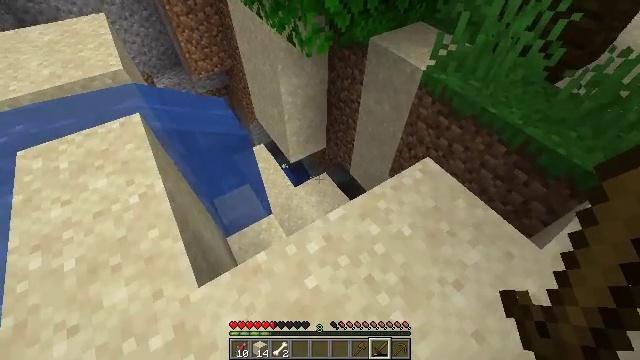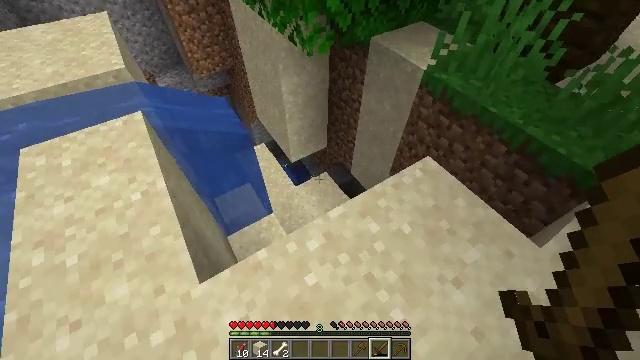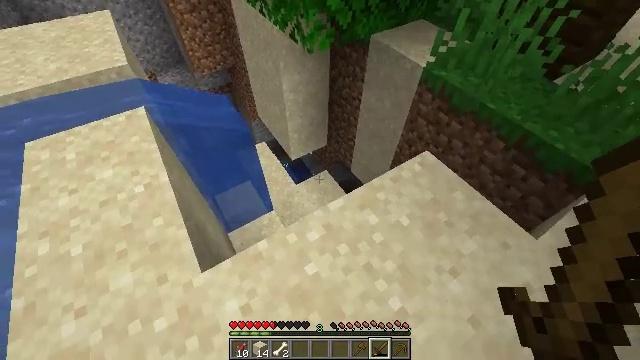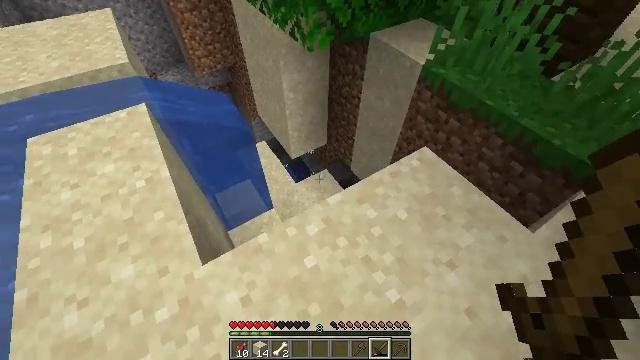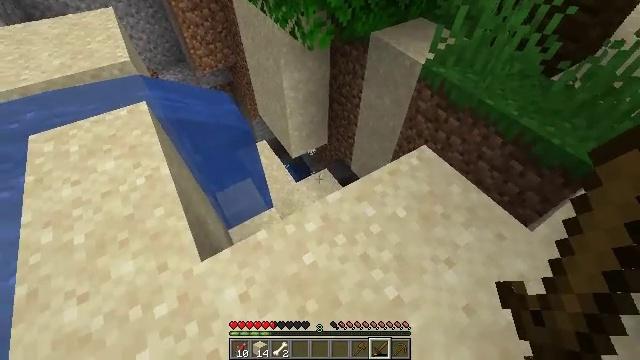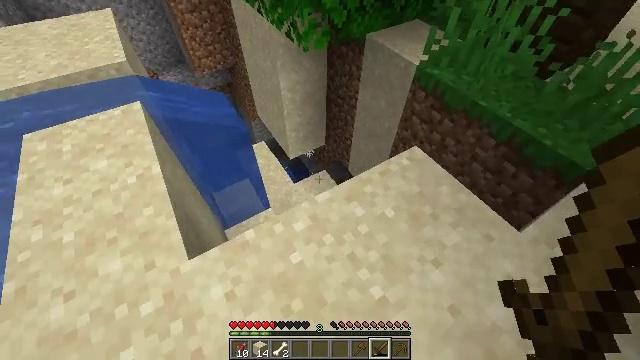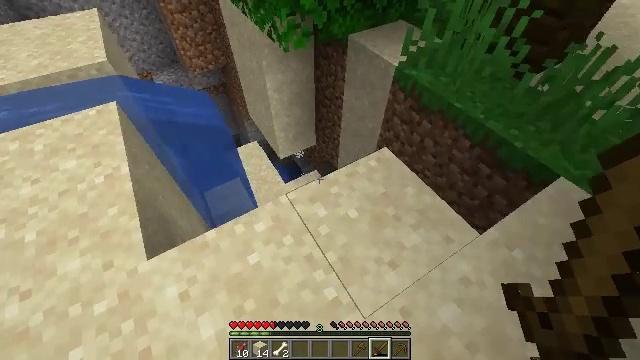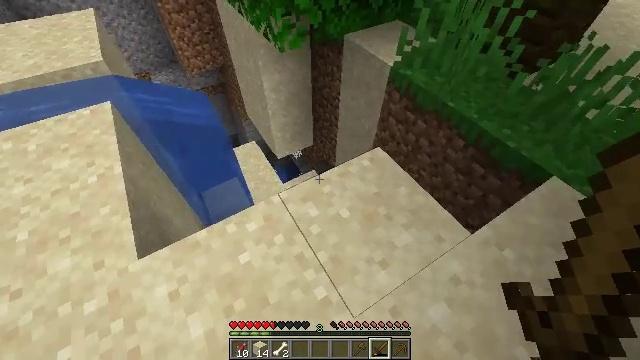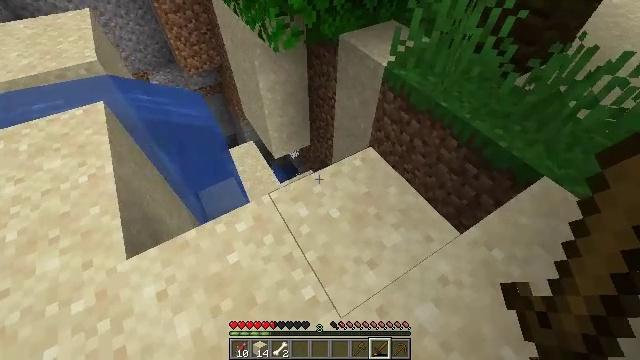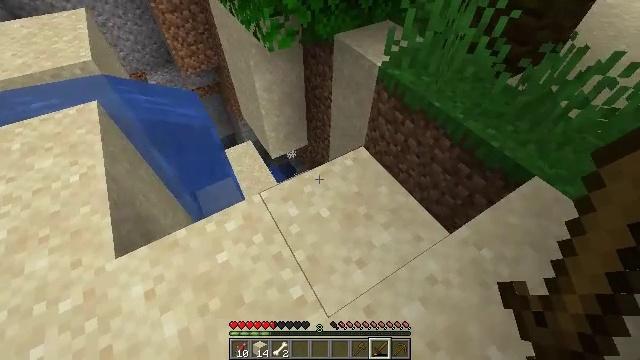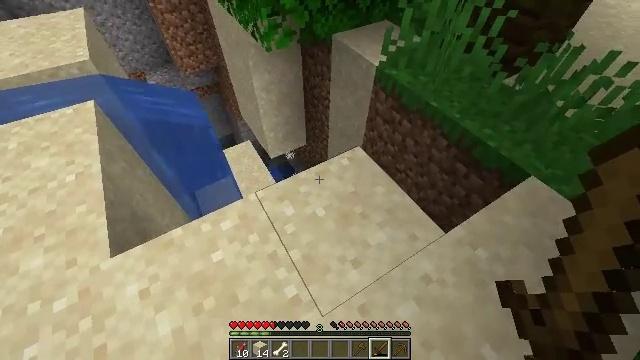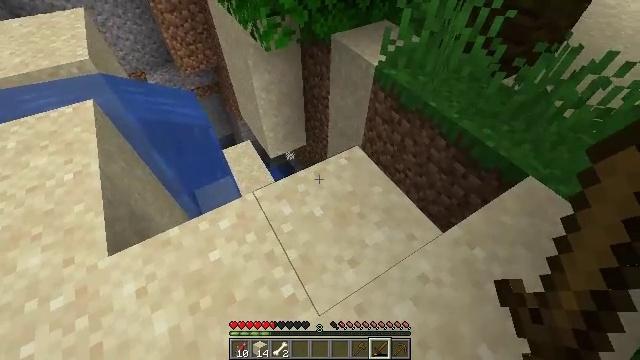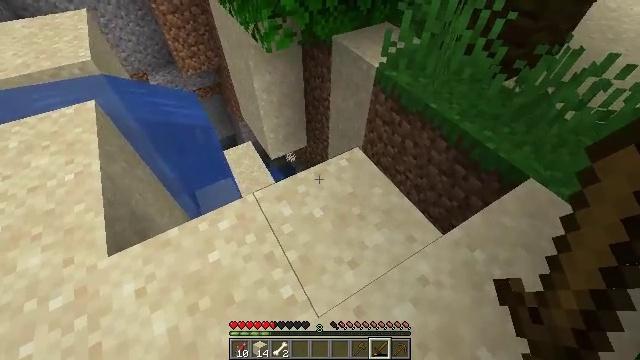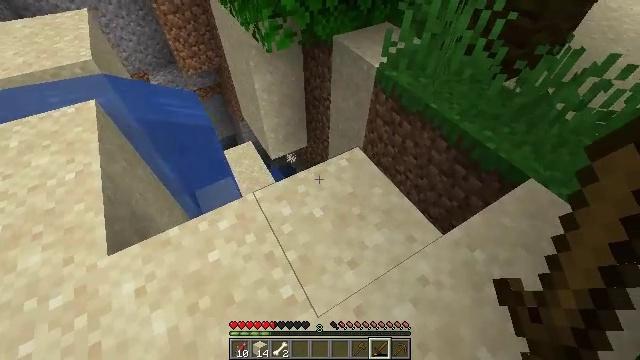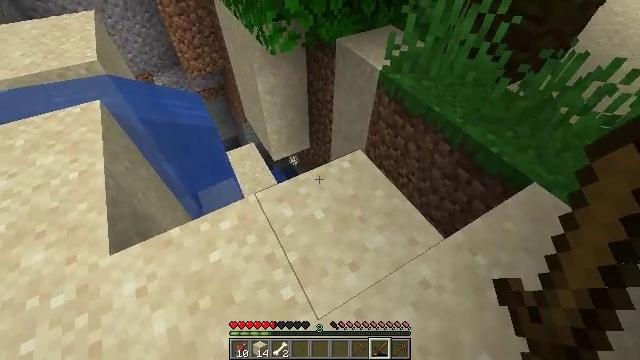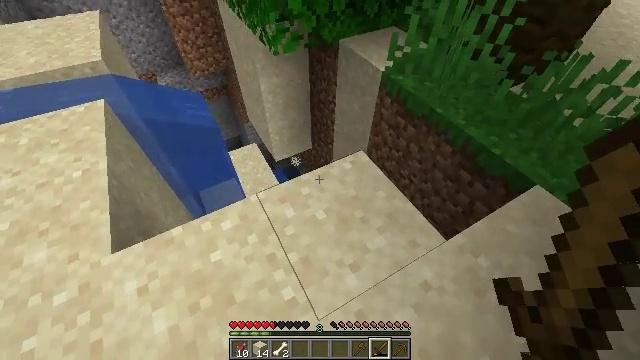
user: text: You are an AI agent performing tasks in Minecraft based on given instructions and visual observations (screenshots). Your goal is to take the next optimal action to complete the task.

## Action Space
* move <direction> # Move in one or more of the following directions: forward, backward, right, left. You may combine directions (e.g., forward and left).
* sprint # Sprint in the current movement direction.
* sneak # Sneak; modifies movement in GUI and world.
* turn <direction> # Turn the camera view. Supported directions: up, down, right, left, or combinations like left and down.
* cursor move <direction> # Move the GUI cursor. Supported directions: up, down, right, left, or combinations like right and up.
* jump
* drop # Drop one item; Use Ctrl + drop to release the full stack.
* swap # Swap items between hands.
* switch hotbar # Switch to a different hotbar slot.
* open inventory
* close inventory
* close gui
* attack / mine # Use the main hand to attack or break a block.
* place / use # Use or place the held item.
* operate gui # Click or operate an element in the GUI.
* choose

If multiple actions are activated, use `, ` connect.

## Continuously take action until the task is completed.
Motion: motion action
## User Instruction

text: Collect sand to make glass.
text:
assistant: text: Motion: no_op
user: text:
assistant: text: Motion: no_op
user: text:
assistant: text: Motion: no_op
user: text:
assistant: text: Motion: move right
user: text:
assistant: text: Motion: move right
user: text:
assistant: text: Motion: move right
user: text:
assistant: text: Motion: no_op
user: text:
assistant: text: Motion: no_op
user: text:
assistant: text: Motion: no_op
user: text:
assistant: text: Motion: no_op
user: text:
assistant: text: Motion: no_op
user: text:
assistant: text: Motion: no_op
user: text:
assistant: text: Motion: no_op
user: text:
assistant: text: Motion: no_op
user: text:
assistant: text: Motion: no_op
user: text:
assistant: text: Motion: no_op
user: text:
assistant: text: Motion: turn left and up
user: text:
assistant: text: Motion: turn up
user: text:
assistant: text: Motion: turn up
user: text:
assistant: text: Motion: no_op
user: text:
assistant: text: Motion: no_op
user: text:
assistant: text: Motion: no_op
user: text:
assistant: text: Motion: no_op
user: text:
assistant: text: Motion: no_op
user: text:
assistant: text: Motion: no_op
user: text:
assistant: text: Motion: no_op
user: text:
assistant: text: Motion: no_op
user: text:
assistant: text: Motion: no_op
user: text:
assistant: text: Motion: no_op
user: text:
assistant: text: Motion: attack / mine